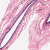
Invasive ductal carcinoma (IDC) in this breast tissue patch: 0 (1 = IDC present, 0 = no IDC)